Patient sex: M
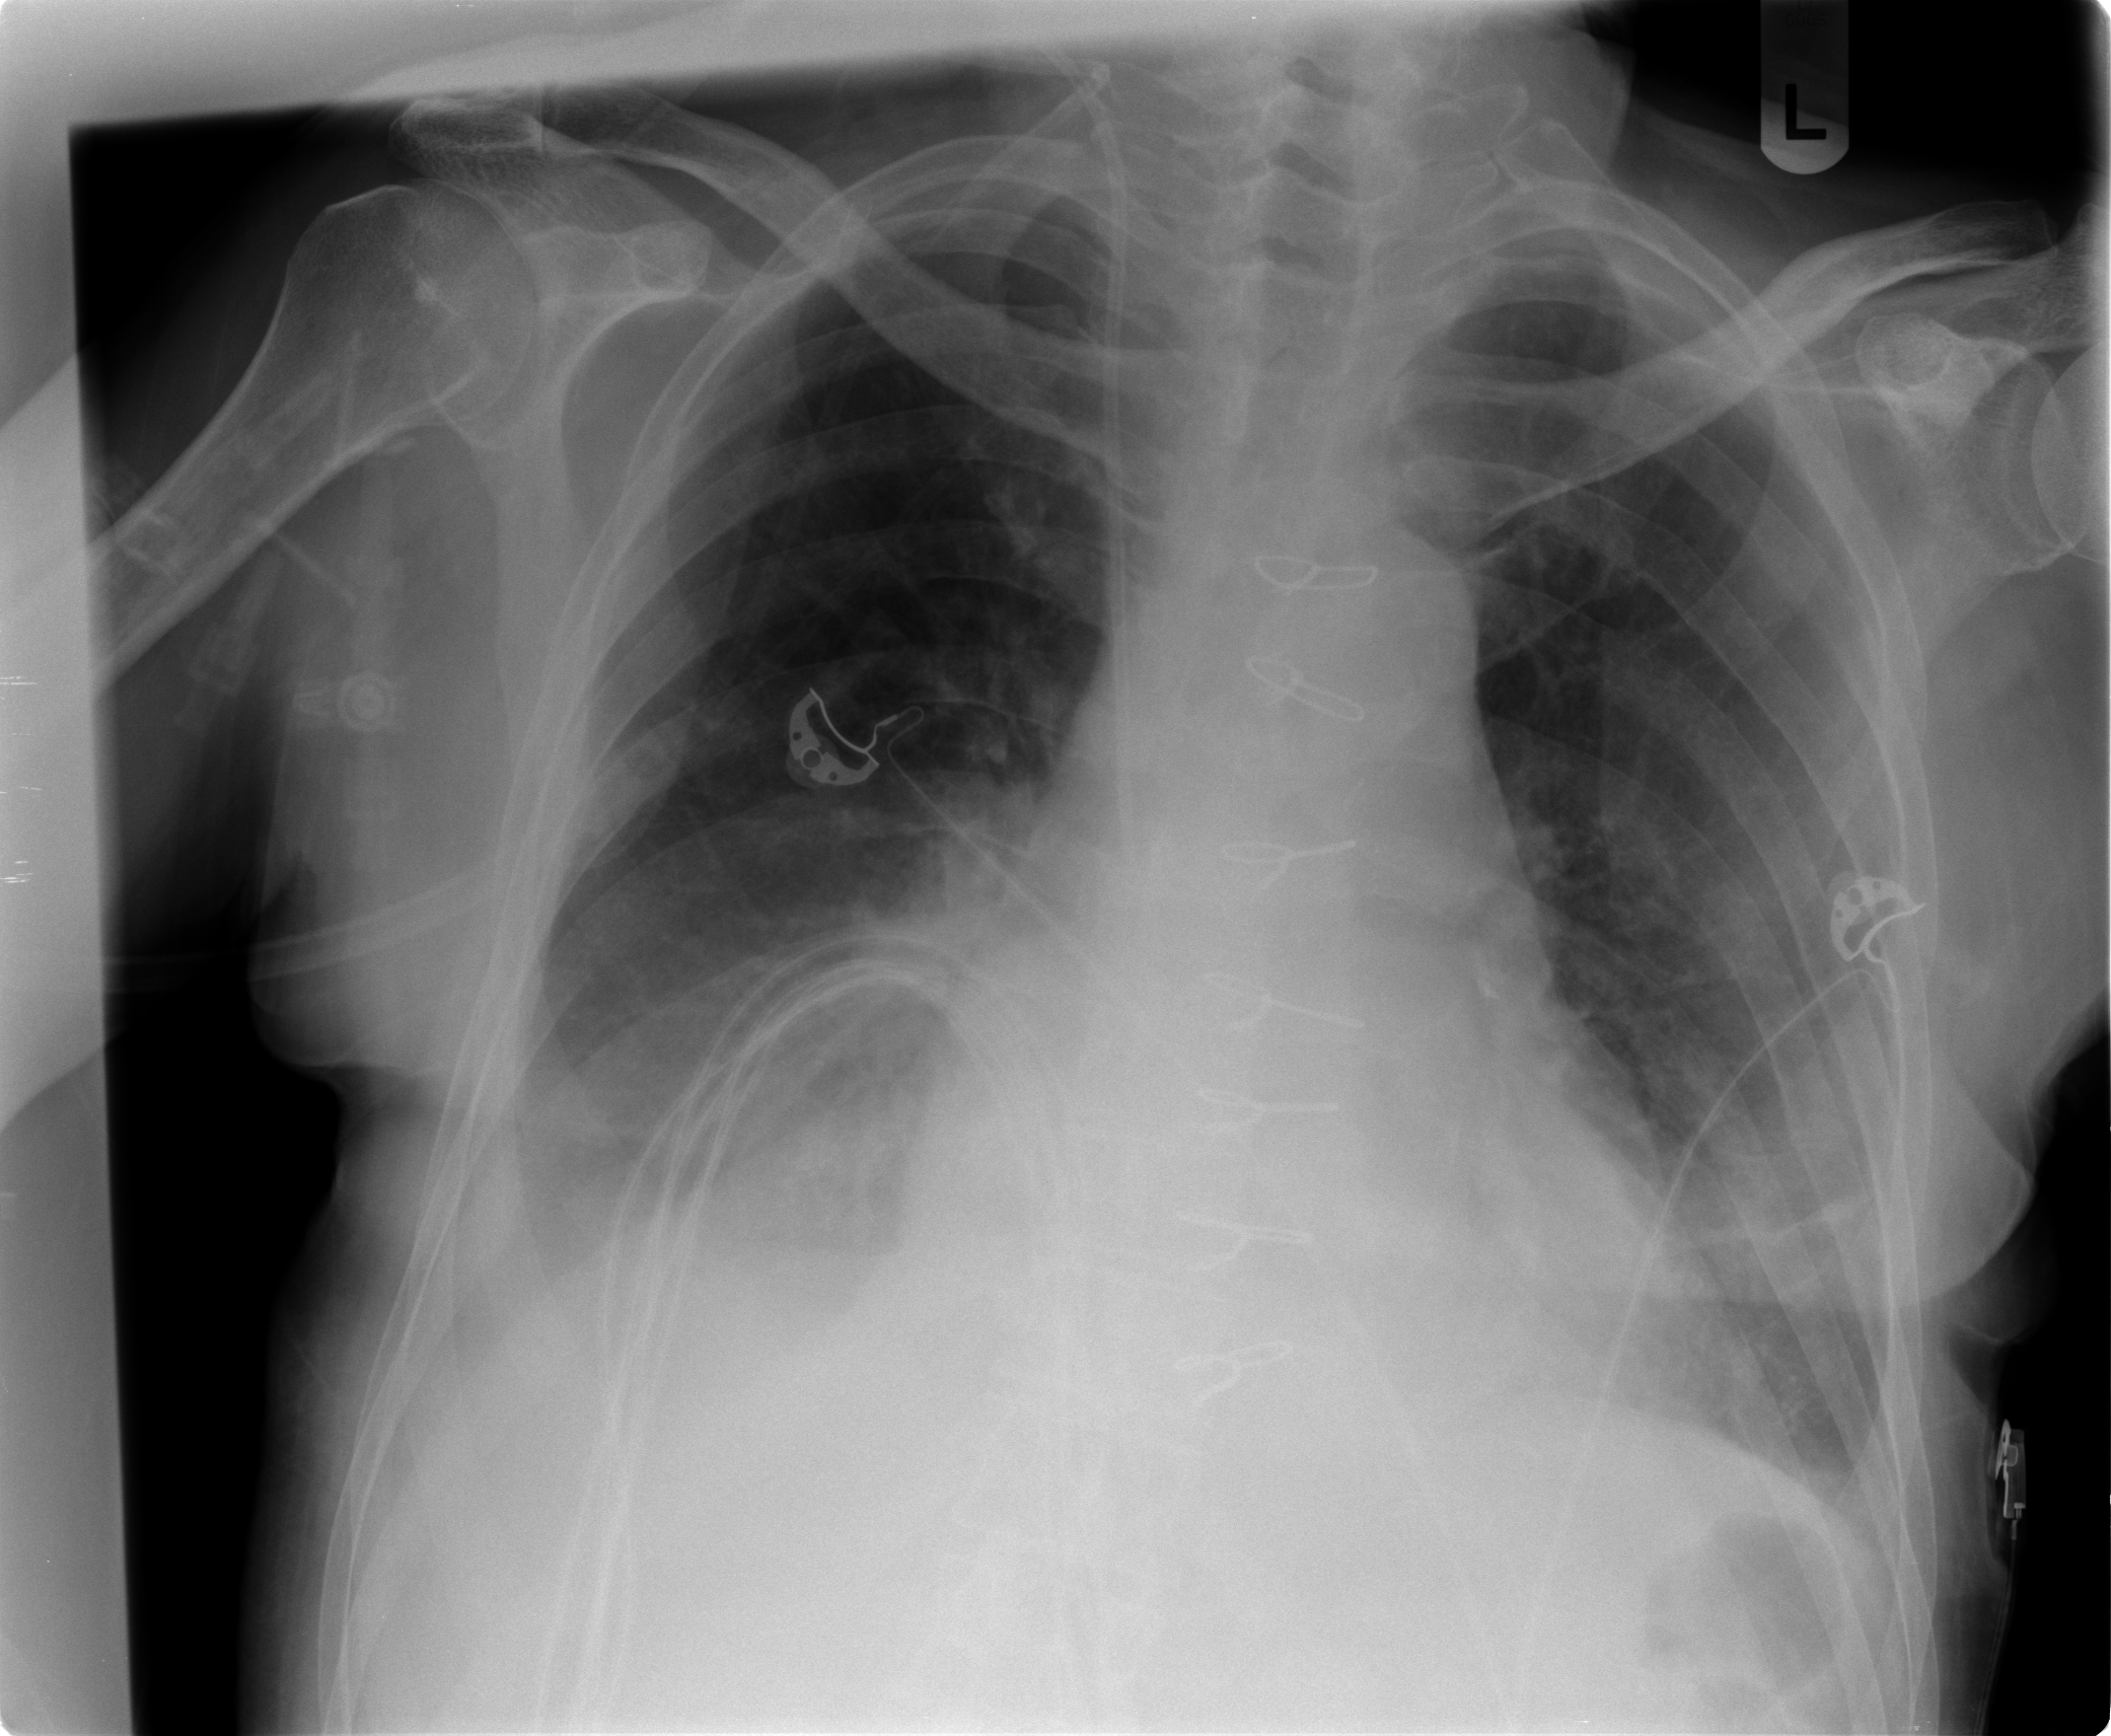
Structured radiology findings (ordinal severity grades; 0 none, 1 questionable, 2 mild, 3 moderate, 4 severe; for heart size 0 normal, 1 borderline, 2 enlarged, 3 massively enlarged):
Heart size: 0
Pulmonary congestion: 0
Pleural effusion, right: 2
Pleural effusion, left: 1
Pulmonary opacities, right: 0
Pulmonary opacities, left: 0
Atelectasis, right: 1
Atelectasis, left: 1